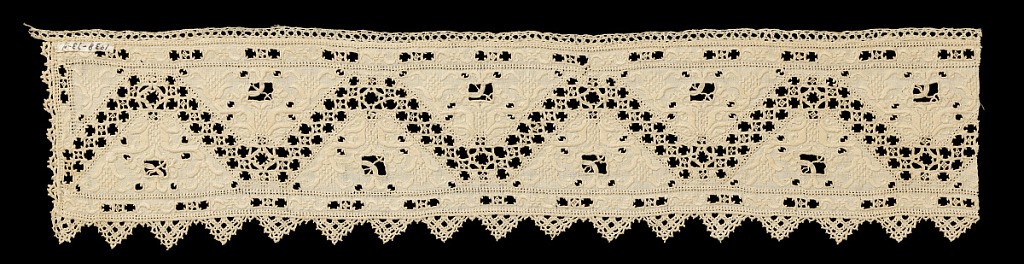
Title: Border
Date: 16th century
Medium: linen Technique: withdrawn element, needle and bobbin lace
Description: Pattern shows angular band of reticella and triangular-shaped pieces of linen ornamented with embroidery and reticella. Two borders have needle lace, and one has a narrow band of bobbin lace.